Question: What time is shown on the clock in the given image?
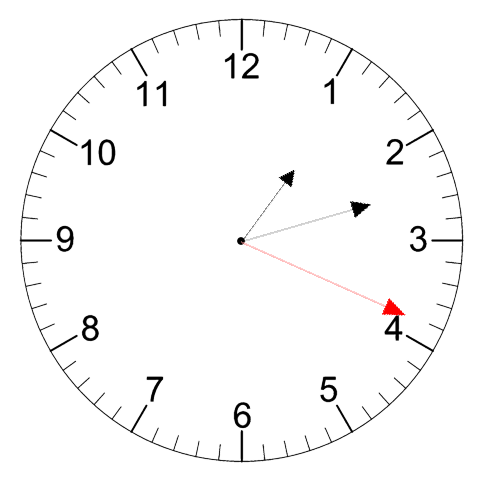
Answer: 01:12:19